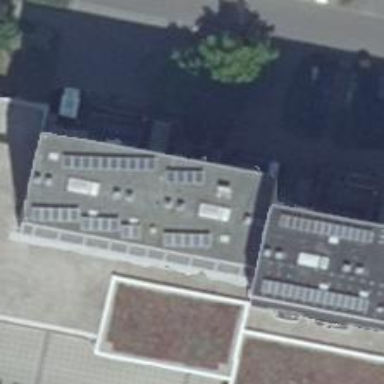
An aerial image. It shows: Social facility that serves as food bank.